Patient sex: M
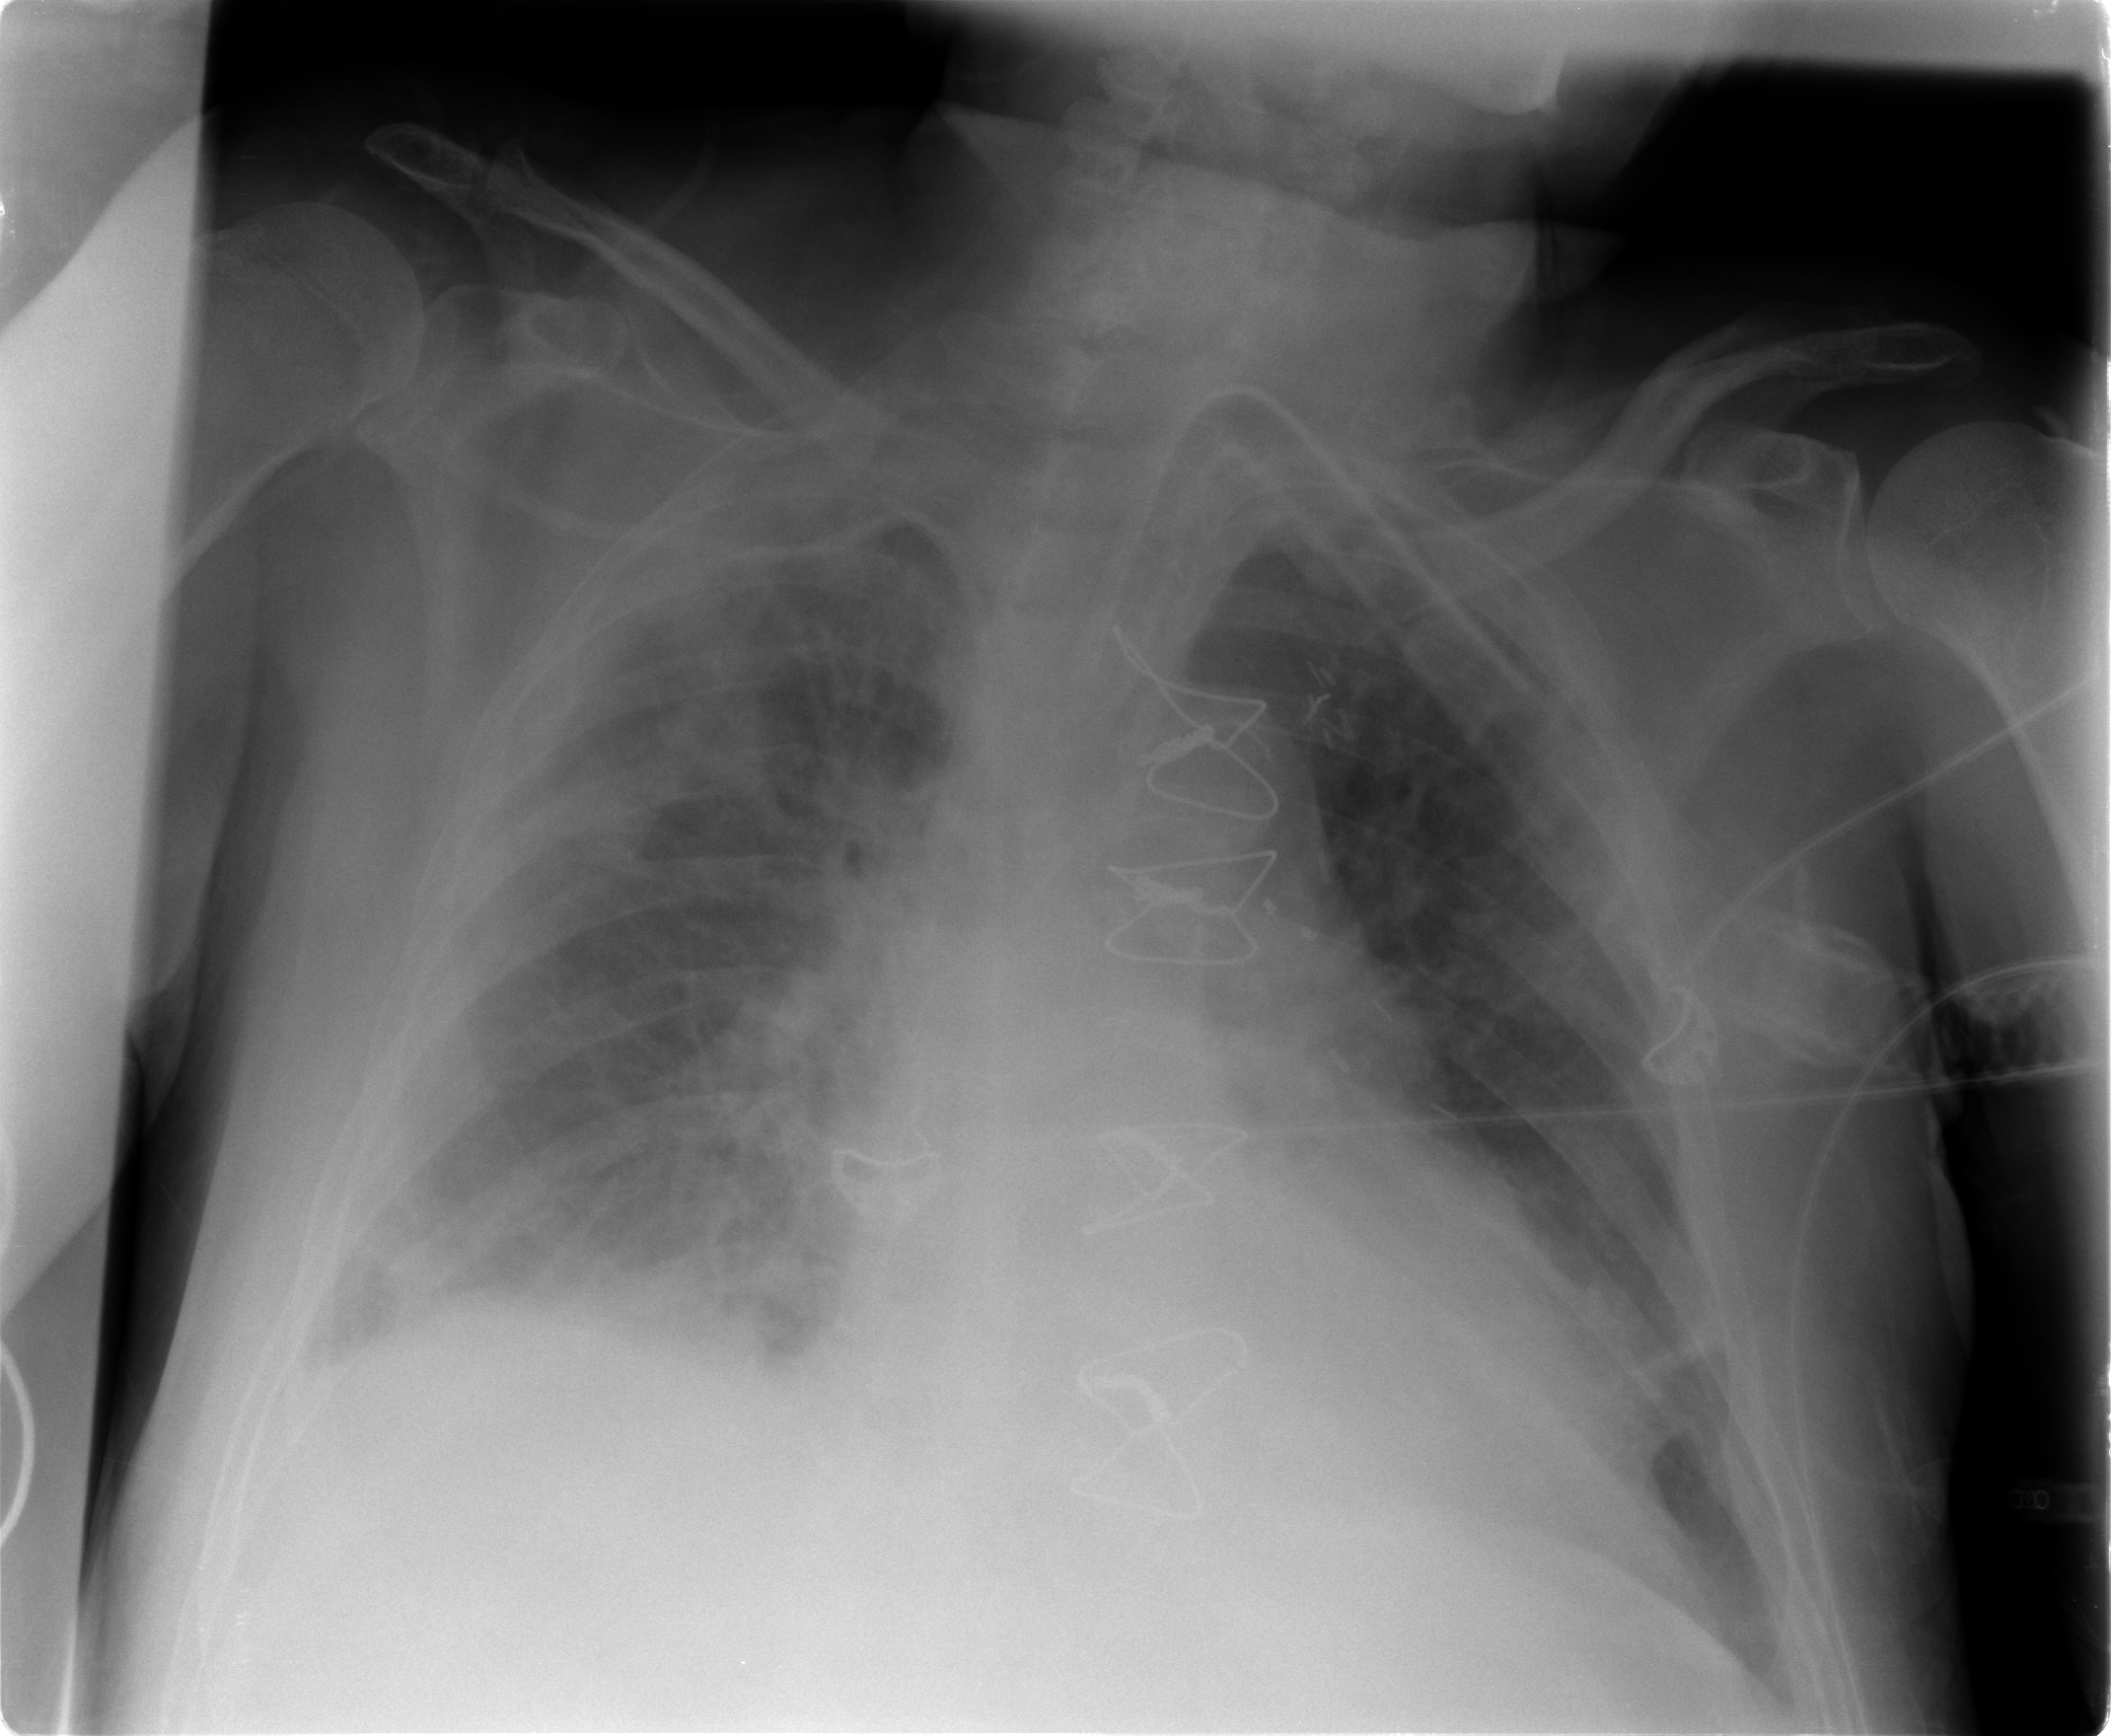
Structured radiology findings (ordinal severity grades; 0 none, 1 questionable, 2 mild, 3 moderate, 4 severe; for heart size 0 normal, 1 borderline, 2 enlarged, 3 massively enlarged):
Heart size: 2
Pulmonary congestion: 3
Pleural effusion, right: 2
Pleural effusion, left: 0
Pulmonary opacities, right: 2
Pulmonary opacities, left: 0
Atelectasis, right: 2
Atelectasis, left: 2